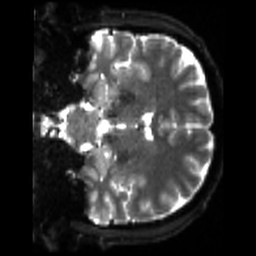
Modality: sbref
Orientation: coronal
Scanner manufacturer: siemens
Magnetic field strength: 3 T
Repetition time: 4 s
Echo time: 0.0594 s